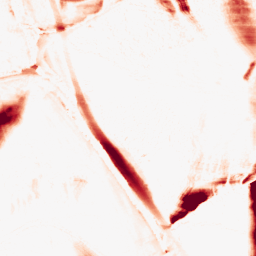
Category: morphological
Decomposition family: morphological_ellipse
Decomposition parameters: operation: opening
width: 10
height: 50
Upsampling method: linear_exact
Upsampling parameters: scale: 2
Upsampling scale: 2